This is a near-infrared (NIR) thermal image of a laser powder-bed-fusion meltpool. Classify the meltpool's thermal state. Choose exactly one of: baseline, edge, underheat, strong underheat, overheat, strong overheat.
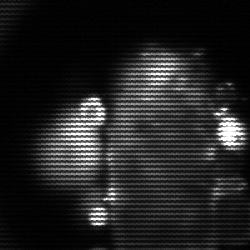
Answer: strong underheat